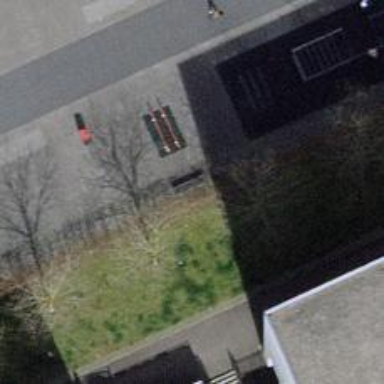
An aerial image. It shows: Bench.